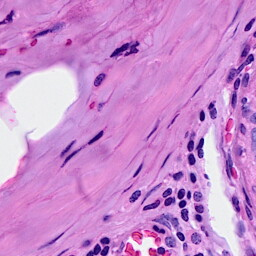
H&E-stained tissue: Breast